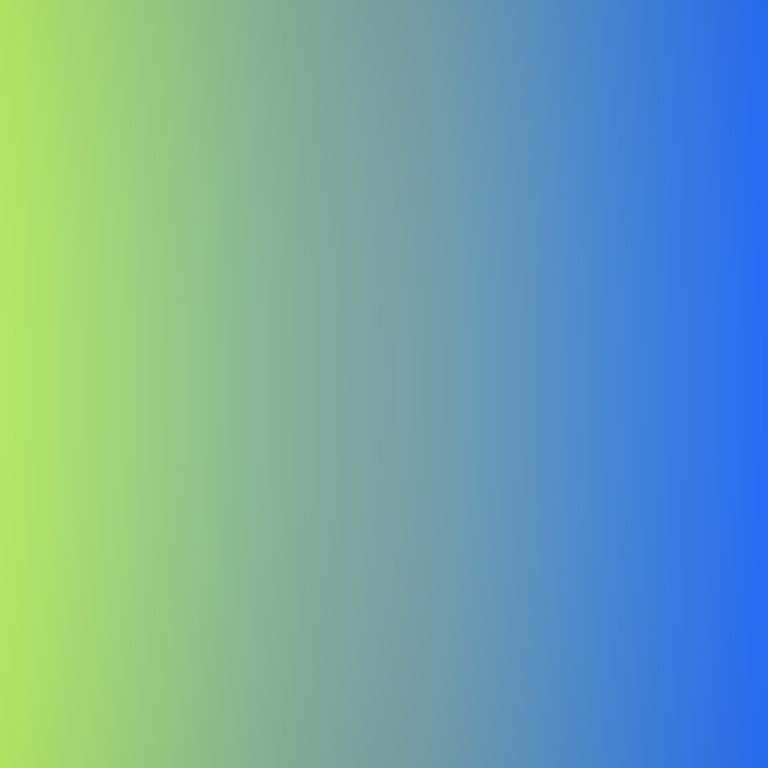
Abstract light effect, smooth gradient from soft green to clear blue, calm atmosphere, diffuse light, no room, no furniture, no objects.